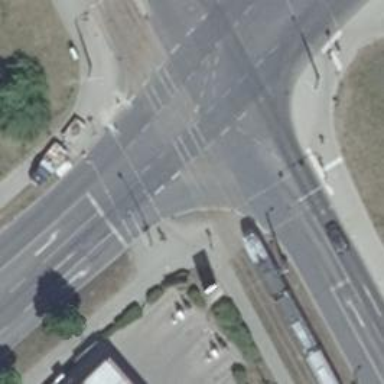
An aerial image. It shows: Railway crossing with traffic signals.